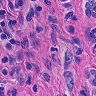
Metastatic tissue present: yes